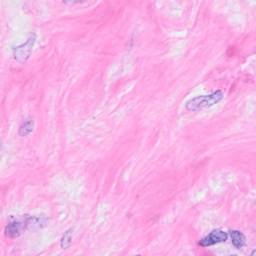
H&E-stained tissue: Breast